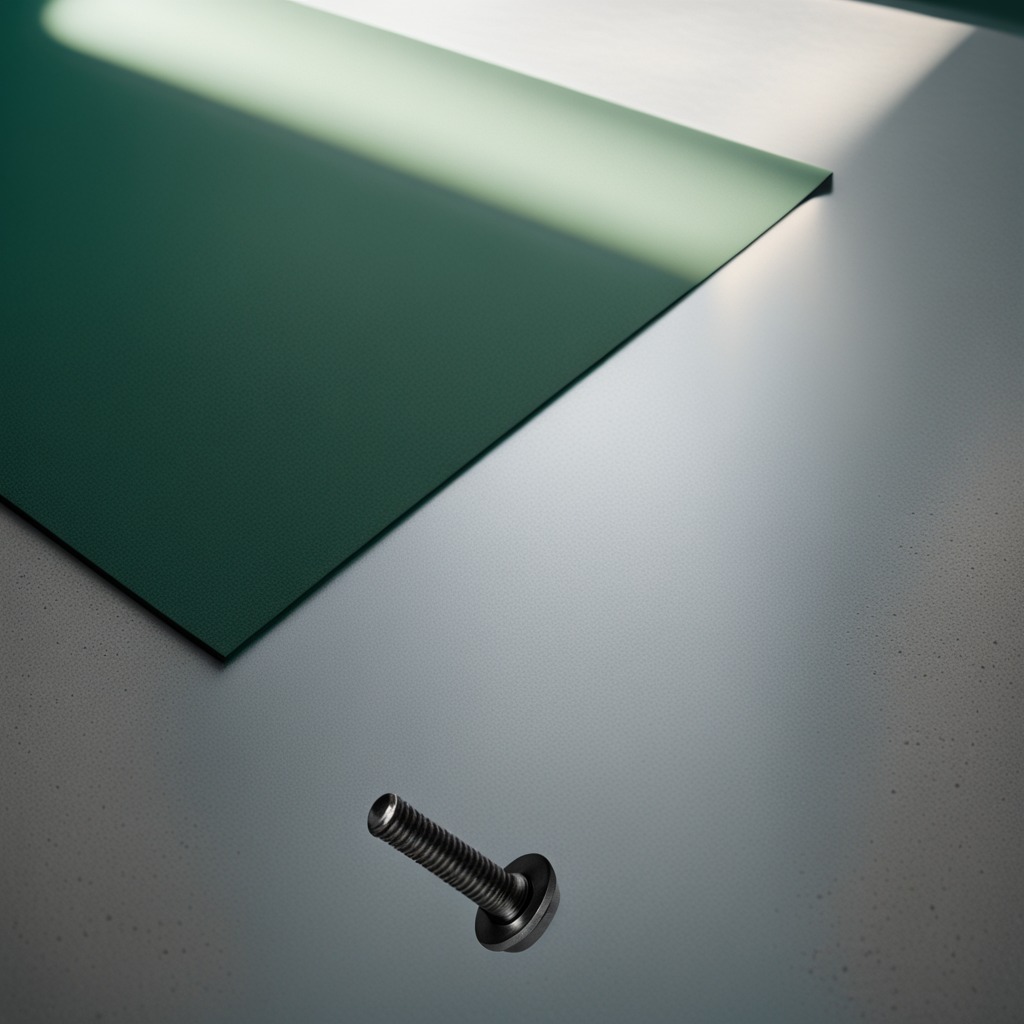
A metal screw lies on the tabletop.